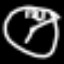
Label: clock